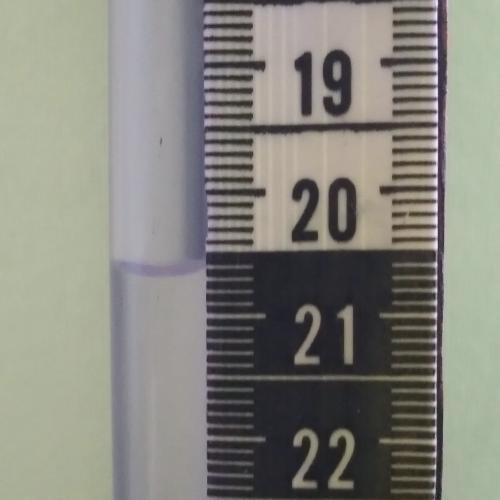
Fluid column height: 20.6 cm